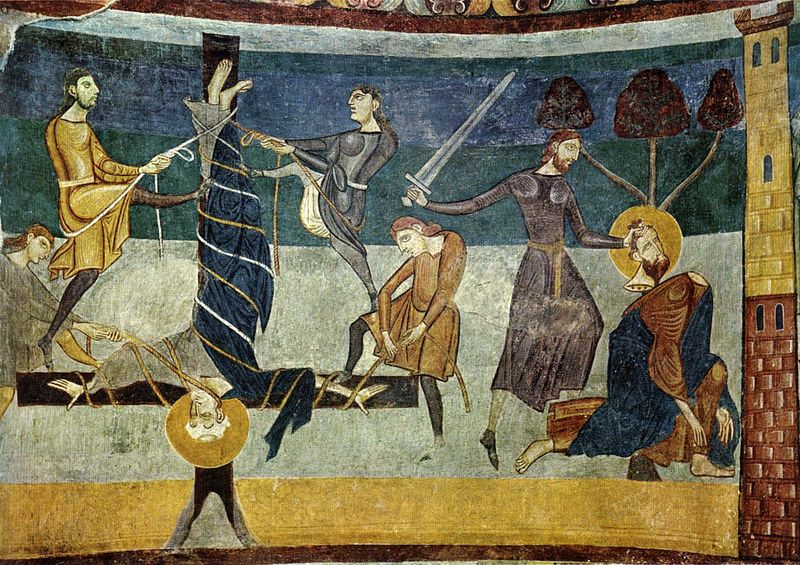
Titel: Mustair Klosterkirche (Benediktinerinnen)
Standort: Mustair (EU - CH - Graubünden)
Schlagwörter: baum, blau, himmel, kampf, kopf, kämpfer, mann, gelb, grün, grau, rot, wand, geköpft, köpfen, gold, turm, fesseln, gewalt, soldaten, antike, kreuz, seil, schwert, soldateb, korpus, heiligenschein, christus, jesus, kreuzigung, mittelalter, mönch, heiliger, märtyrer, petrus, kopflos, fresco, aureole, fessel, ottonisch, blutig, folter, gefesselt, angebunden, andreas, festbinden, salomon, heiliger andreas, hl. andreas, wandzeichnung, folterung, anbinden, mittellater, der heilige andreas, anreas